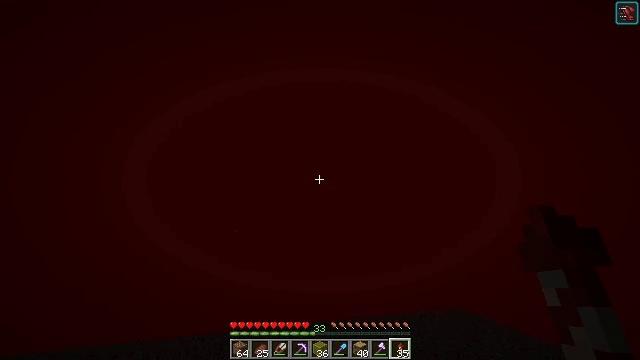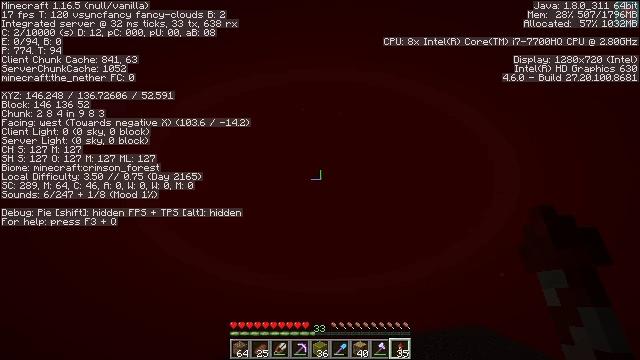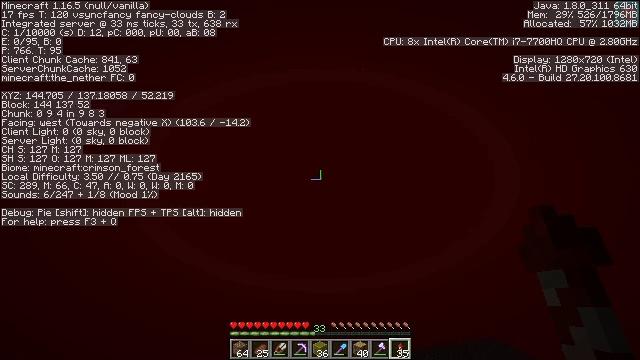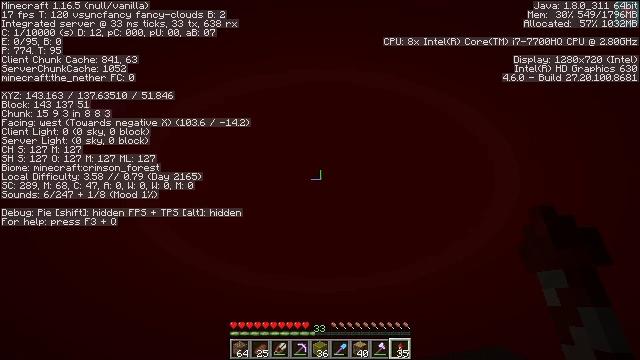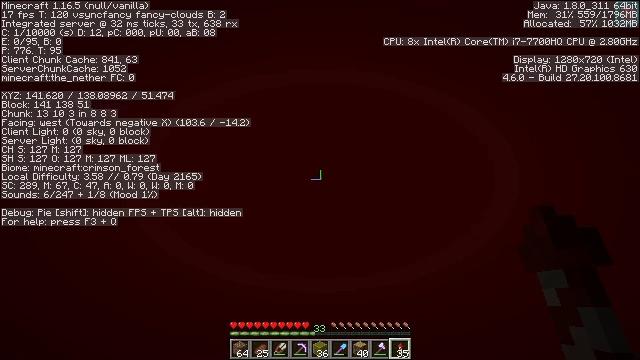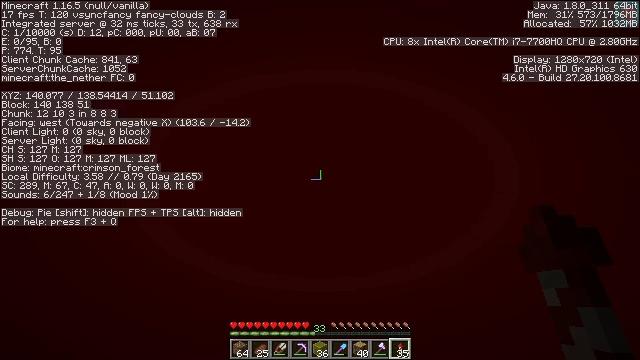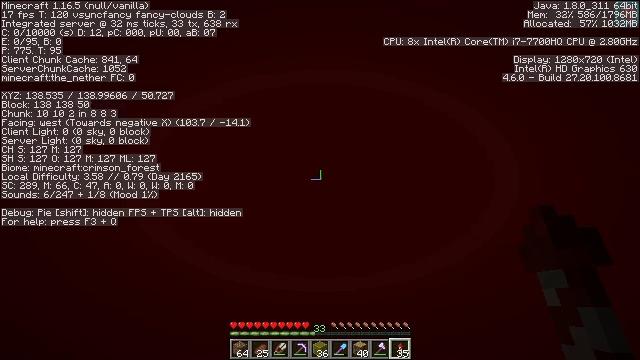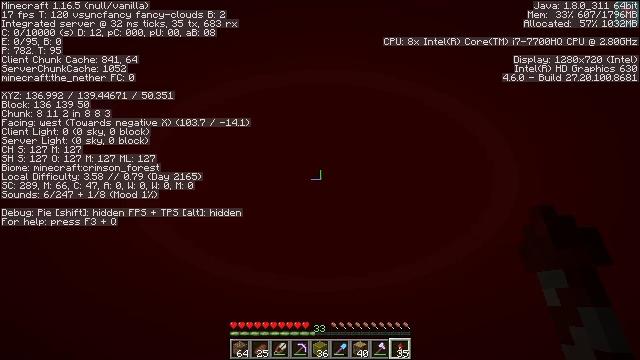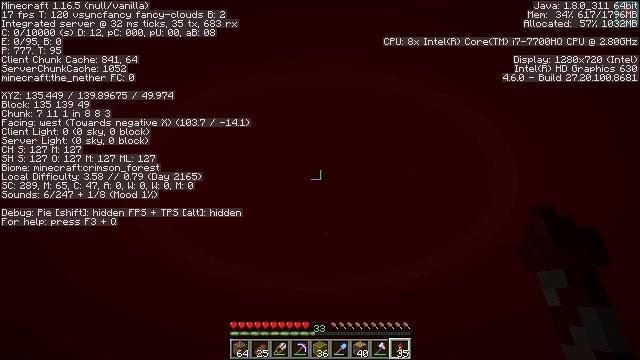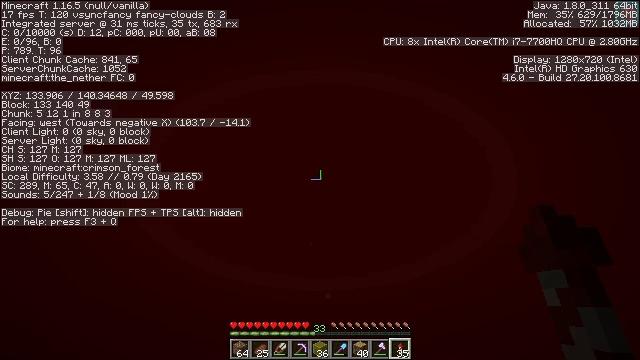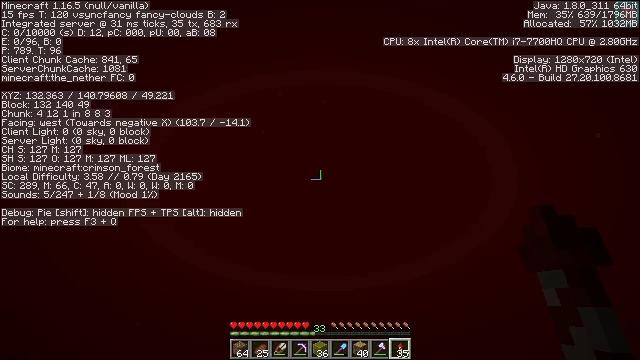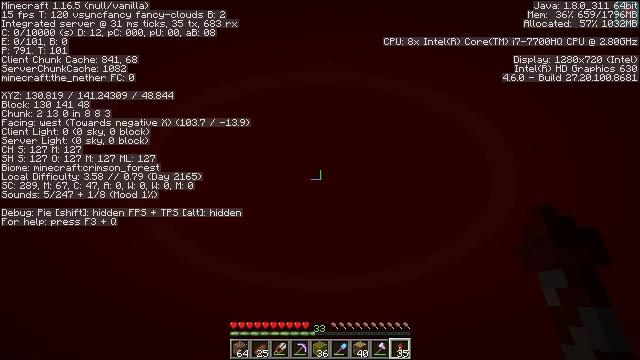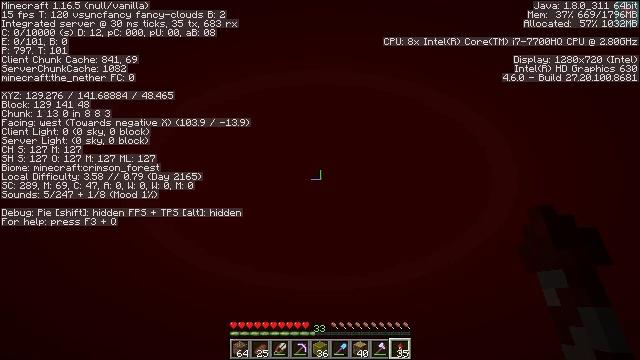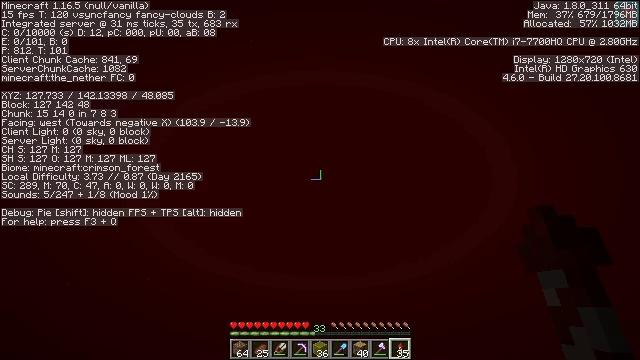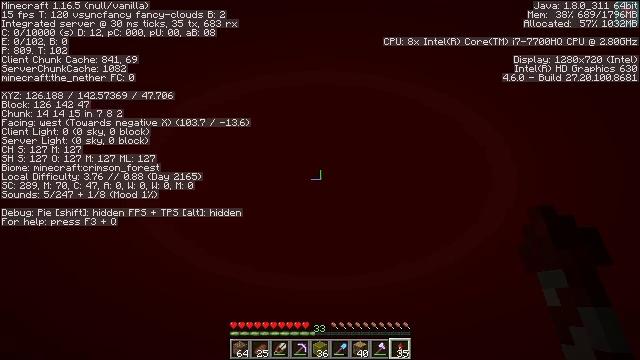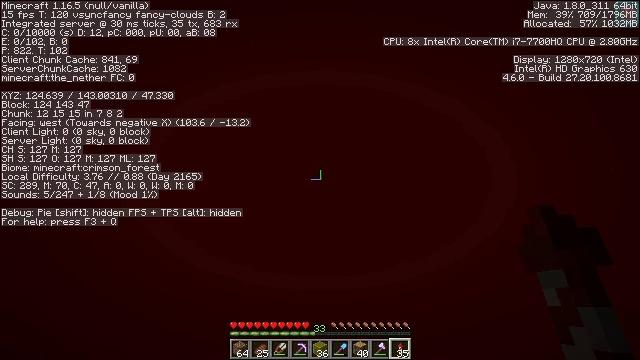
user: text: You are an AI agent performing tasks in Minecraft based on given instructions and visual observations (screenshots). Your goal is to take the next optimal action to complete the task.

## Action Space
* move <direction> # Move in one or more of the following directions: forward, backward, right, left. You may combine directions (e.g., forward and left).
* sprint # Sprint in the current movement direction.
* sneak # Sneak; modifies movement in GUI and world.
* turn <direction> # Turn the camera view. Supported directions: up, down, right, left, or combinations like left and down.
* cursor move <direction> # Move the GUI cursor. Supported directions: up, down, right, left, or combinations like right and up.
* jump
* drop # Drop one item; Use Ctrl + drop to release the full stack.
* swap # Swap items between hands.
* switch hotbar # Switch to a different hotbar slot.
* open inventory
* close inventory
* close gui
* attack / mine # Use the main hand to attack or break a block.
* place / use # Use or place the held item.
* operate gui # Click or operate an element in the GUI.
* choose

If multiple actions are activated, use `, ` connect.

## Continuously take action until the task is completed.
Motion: motion action
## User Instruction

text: Use 4 honeycombs to craft a honeycomb block.
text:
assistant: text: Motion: attack / mine
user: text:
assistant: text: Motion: attack / mine
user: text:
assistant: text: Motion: attack / mine
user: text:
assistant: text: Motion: attack / mine
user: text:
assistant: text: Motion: attack / mine
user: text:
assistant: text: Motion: attack / mine
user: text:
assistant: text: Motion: attack / mine
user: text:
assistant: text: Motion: attack / mine
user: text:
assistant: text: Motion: attack / mine
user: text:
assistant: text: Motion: attack / mine
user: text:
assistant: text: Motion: attack / mine
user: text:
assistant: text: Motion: attack / mine
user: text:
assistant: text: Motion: attack / mine
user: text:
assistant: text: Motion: attack / mine
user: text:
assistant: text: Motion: attack / mine
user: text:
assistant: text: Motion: attack / mine
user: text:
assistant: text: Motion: attack / mine
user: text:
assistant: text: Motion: attack / mine
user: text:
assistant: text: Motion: attack / mine
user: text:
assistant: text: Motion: attack / mine
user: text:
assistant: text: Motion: attack / mine
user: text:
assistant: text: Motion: attack / mine
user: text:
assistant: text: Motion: attack / mine
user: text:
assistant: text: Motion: attack / mine
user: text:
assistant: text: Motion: attack / mine
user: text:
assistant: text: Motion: attack / mine
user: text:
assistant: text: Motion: attack / mine
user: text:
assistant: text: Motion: attack / mine
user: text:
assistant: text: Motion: attack / mine
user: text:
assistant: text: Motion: attack / mine